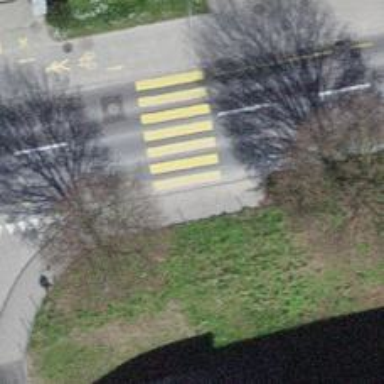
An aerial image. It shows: Kerb serving as barrier.